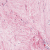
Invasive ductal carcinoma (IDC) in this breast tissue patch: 0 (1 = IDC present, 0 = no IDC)